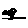
Label: tree